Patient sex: F
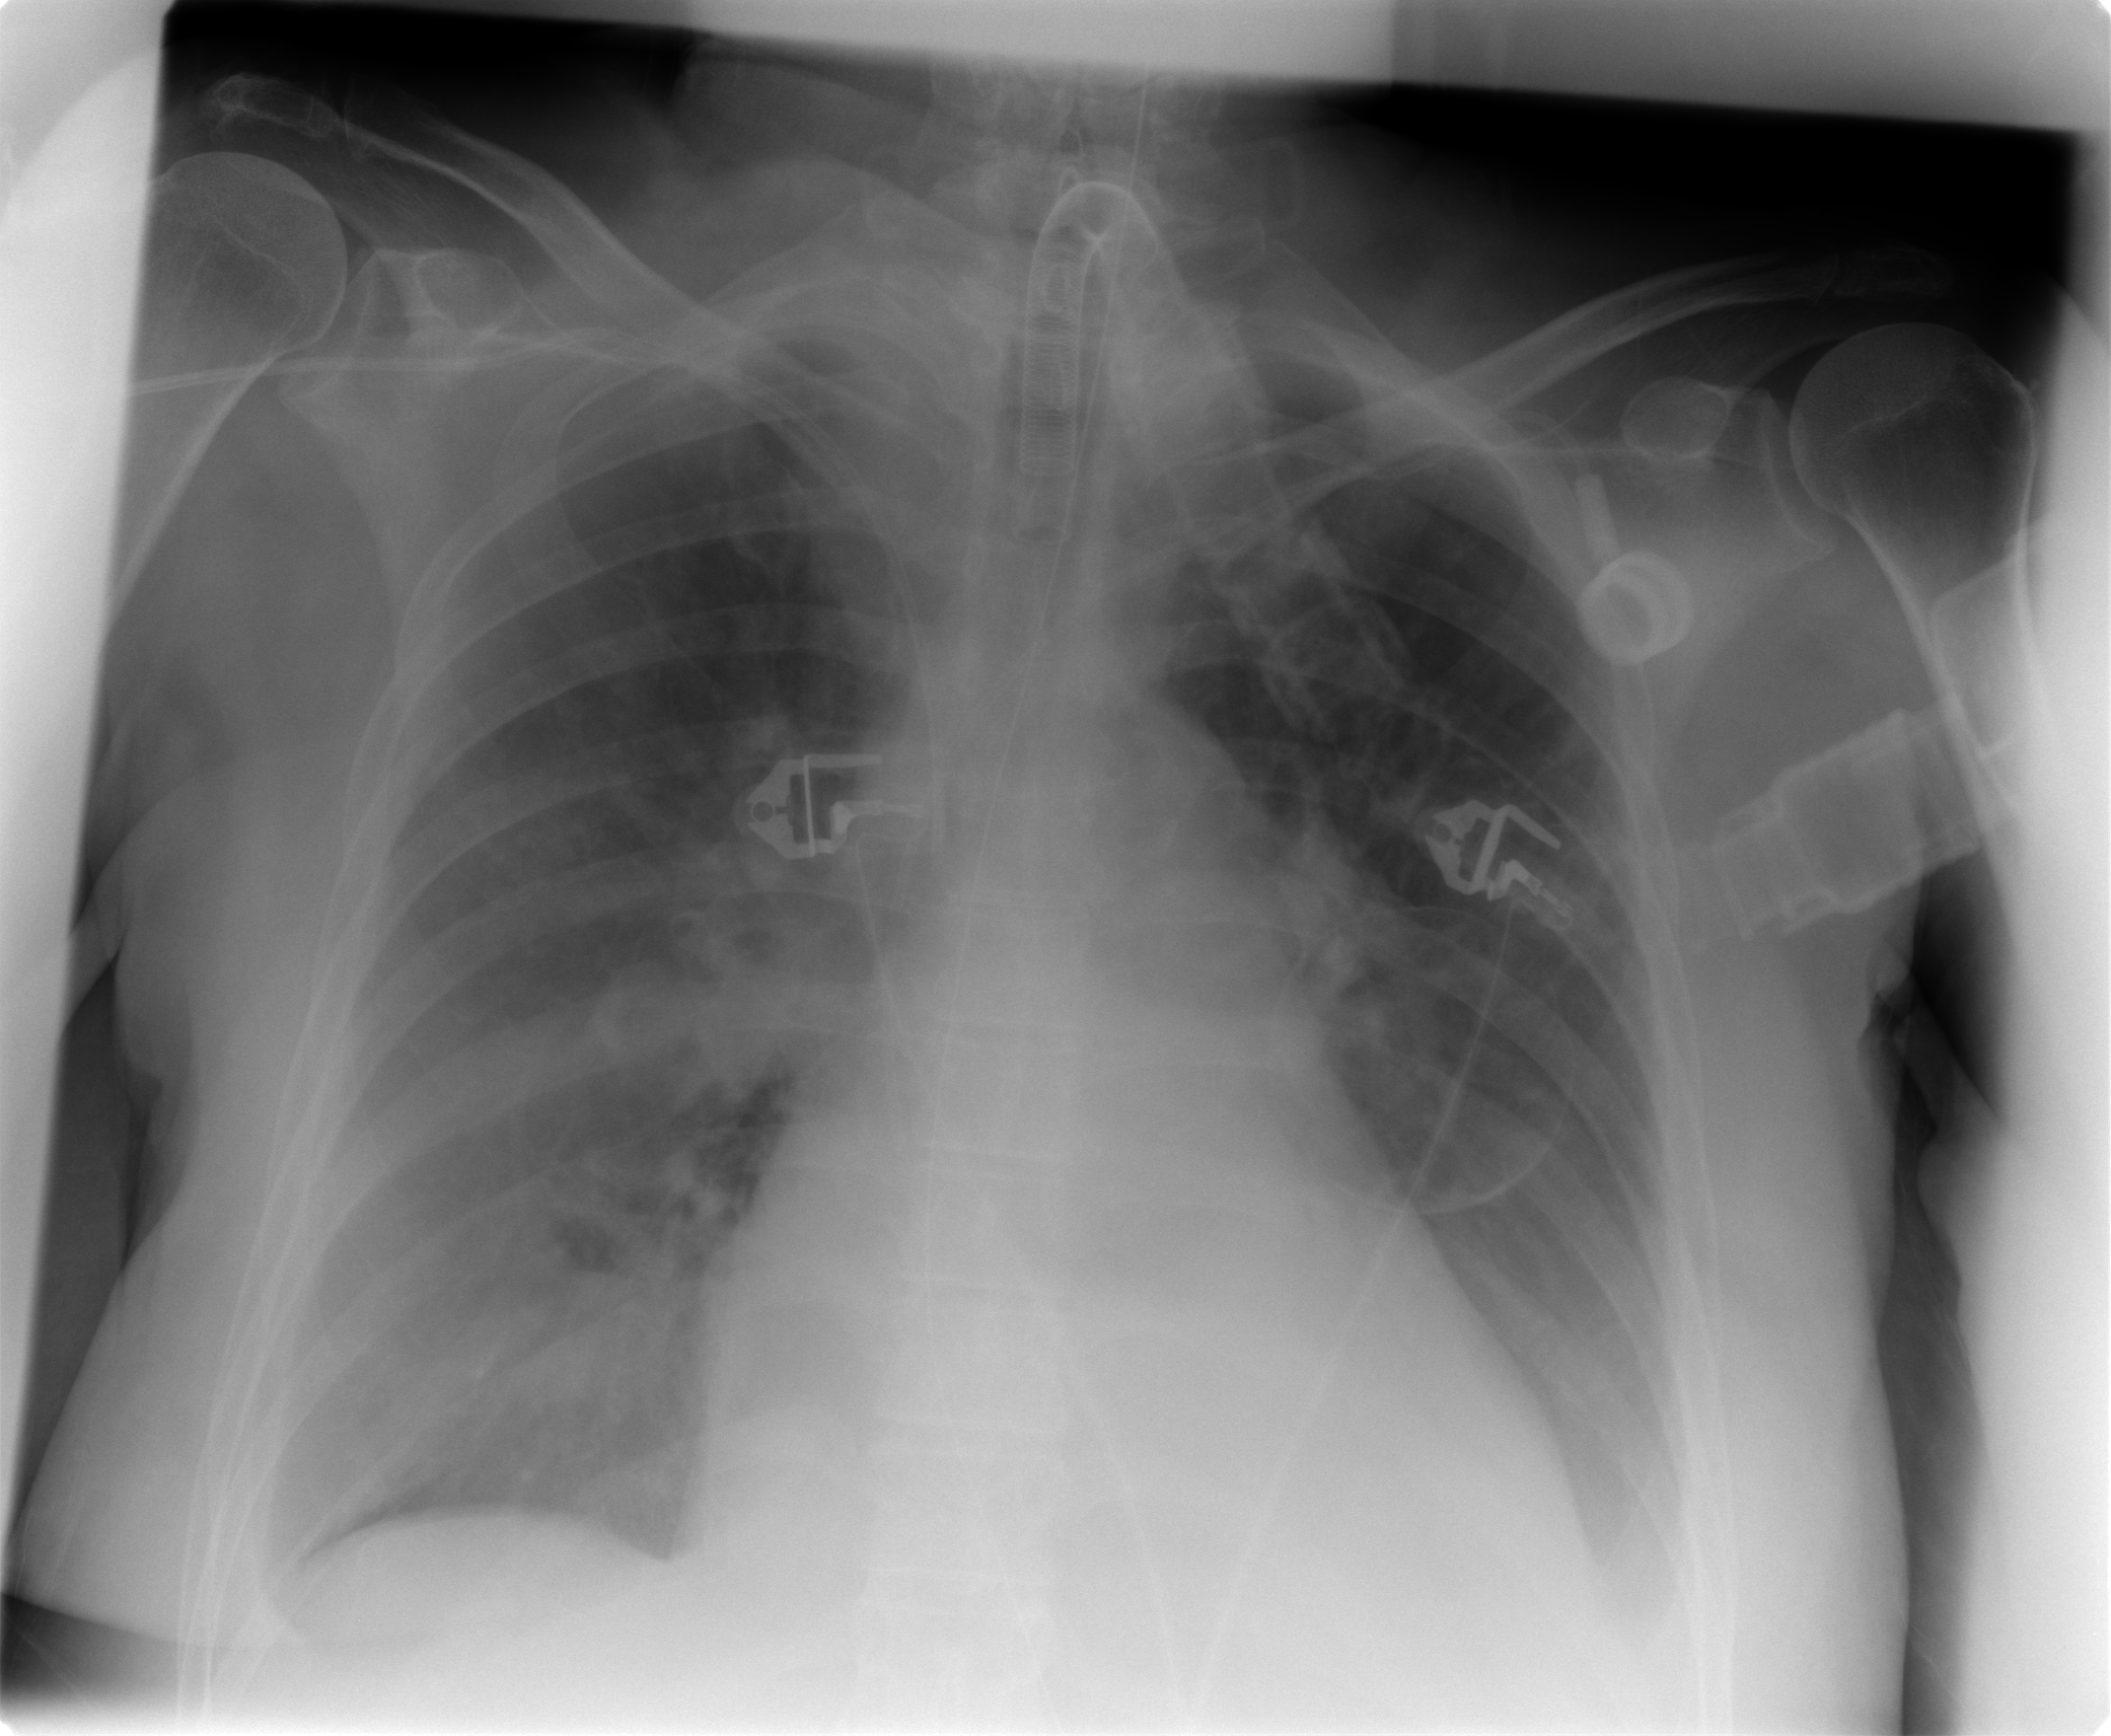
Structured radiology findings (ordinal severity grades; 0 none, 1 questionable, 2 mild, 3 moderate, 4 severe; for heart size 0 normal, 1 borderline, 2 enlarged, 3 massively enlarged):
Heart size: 2
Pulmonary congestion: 1
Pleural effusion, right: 2
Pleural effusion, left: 2
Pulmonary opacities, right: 2
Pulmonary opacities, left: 1
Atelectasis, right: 2
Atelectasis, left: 2